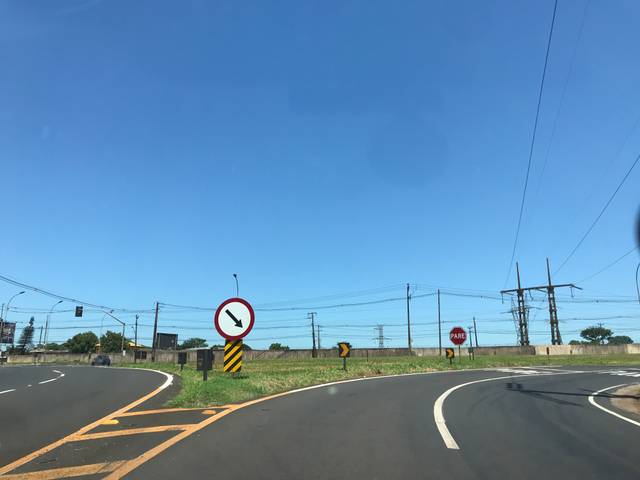
Region: Brazil
Coordinates: -23.451, -51.986